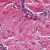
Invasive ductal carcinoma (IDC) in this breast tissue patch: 0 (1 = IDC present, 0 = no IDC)